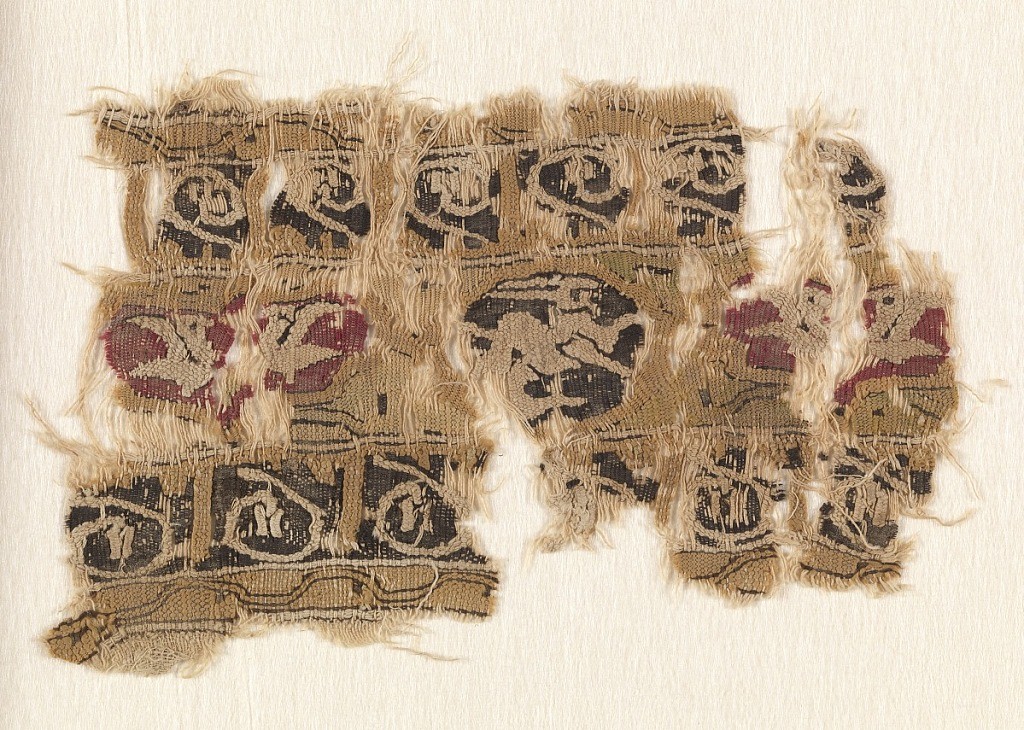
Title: Tiraz tapestry fragment
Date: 1000–1200
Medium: linen, silk Technique: tapestry weave
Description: Tiraz tapestry fragment showing a dark roundel with a hare in undyed linen. On either side, is a pair of birds within a red cartouche. At top and bottom, bands of scrolls and serpentine lines in yellow and undyed linen.